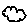
Label: cloud